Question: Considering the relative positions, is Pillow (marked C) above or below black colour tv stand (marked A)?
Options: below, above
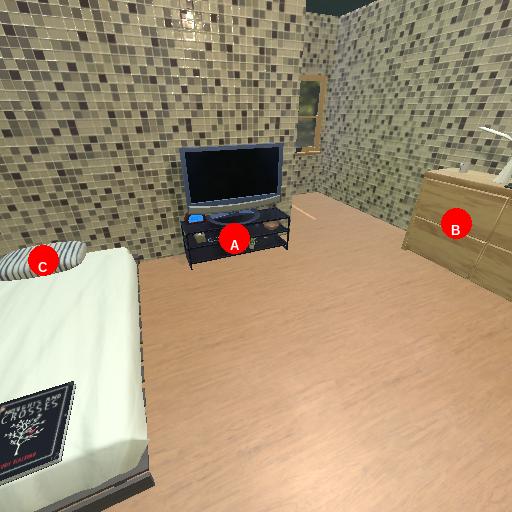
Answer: below